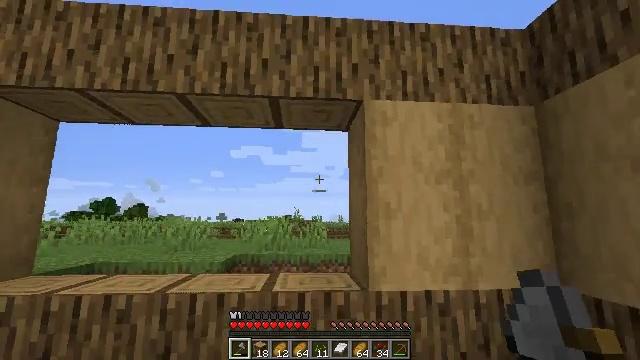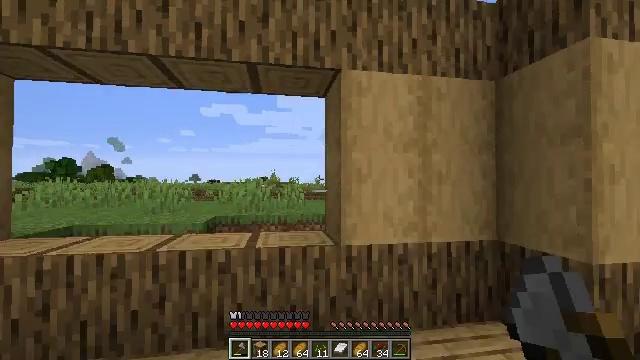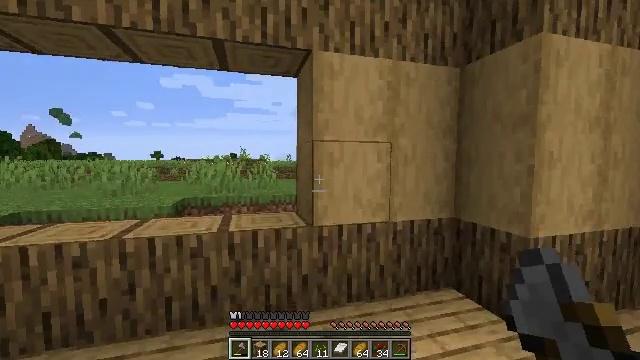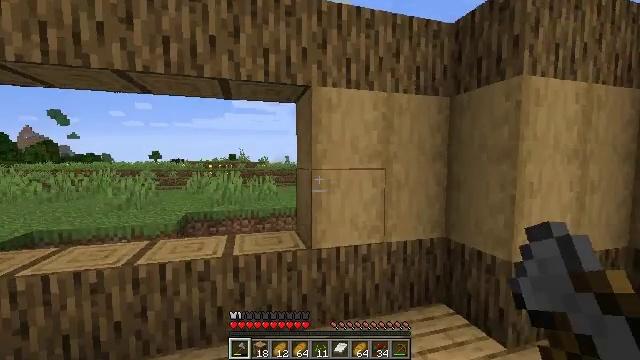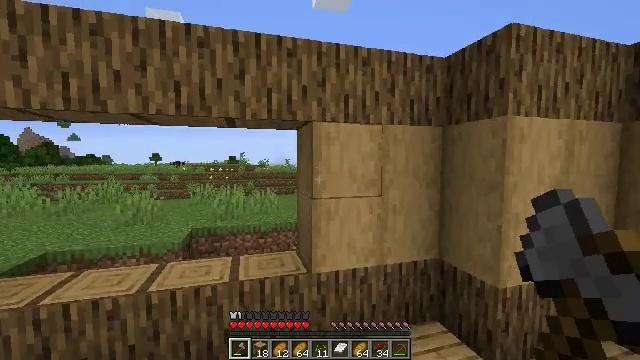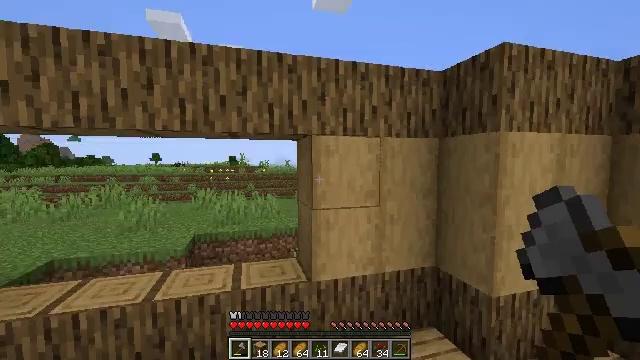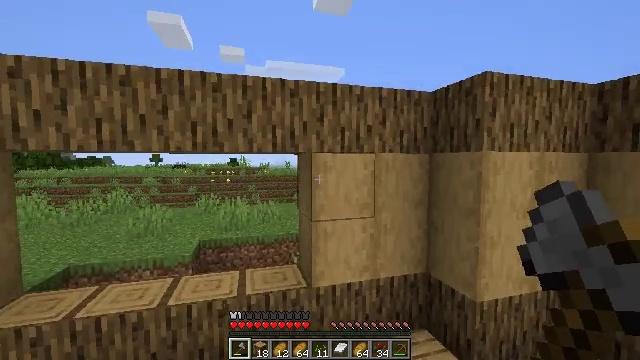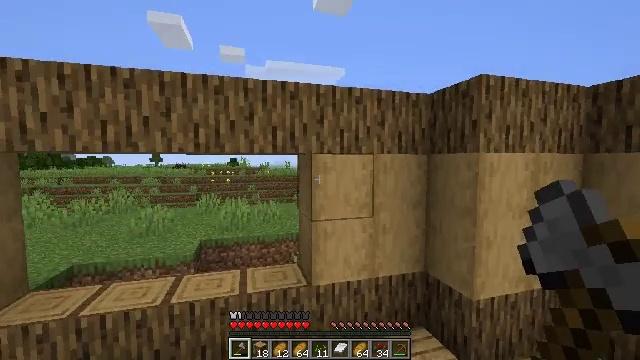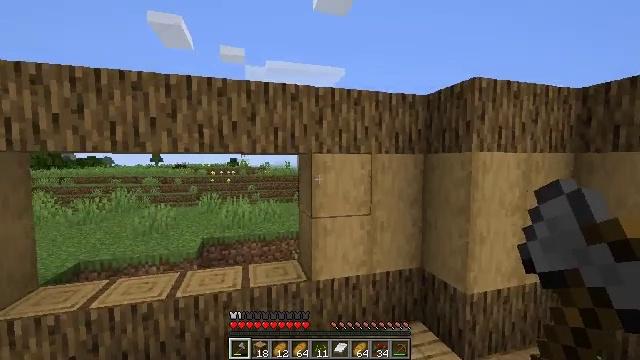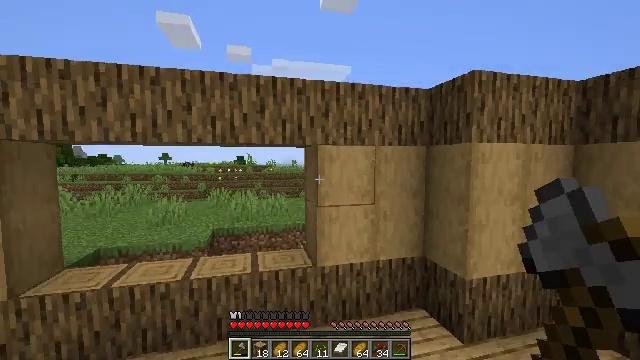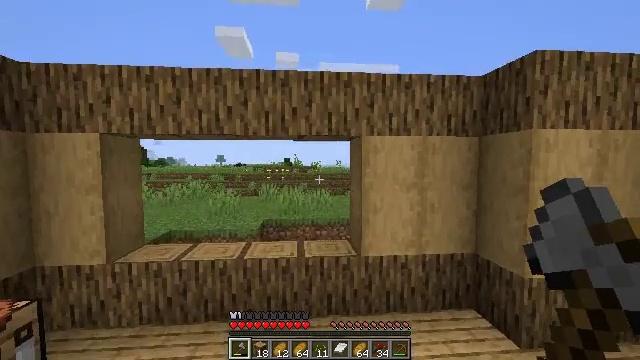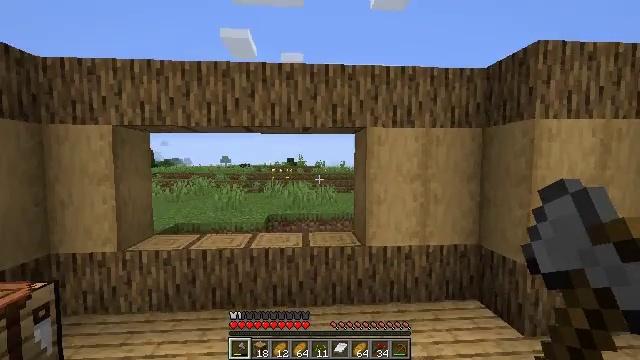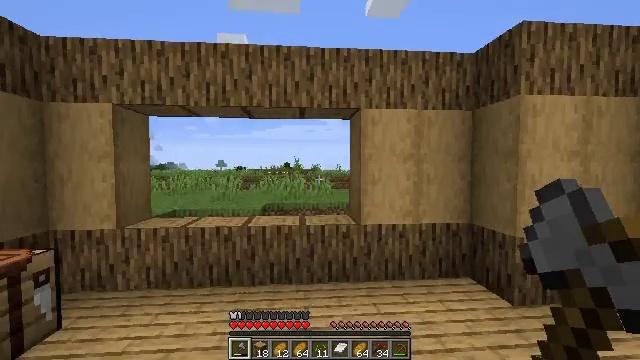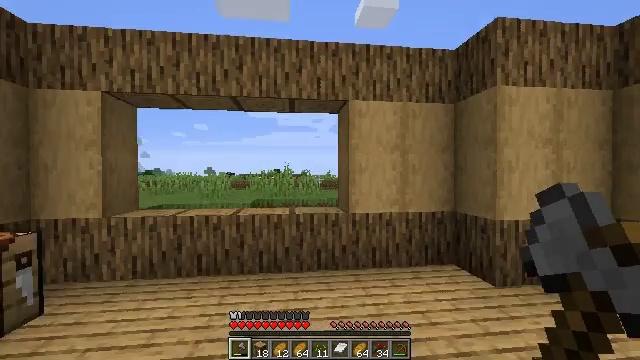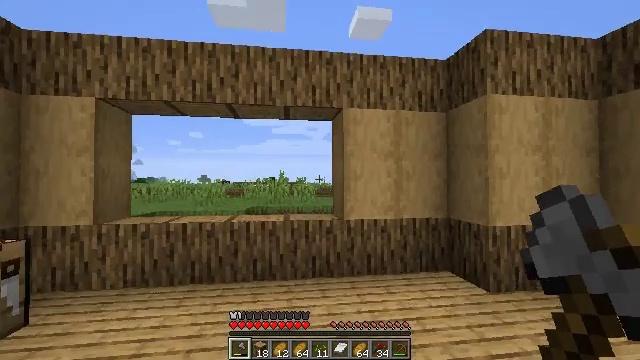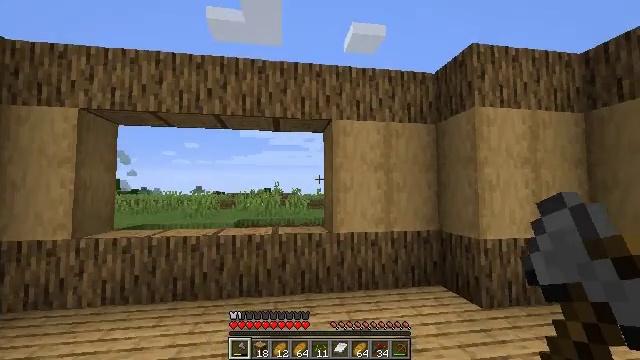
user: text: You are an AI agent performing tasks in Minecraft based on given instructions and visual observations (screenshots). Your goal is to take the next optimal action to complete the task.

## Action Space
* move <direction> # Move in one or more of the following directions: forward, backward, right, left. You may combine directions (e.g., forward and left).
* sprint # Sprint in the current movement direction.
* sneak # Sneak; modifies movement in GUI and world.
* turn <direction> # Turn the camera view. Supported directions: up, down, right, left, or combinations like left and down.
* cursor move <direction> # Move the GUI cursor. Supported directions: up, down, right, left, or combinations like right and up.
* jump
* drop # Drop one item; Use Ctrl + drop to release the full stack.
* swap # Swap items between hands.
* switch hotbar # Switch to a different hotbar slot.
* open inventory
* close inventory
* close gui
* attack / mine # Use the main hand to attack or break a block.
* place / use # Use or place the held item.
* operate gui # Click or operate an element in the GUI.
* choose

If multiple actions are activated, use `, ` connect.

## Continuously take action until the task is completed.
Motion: motion action
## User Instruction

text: Retrieve the stripped oak log.
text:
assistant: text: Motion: move back, turn right and down
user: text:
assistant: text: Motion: move back, turn right and down, jump
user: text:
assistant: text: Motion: move back, jump
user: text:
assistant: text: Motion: move back, jump
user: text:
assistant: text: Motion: move back
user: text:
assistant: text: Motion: move back
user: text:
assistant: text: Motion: move back
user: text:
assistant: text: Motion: move back
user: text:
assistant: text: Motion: turn left
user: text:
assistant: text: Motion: turn left
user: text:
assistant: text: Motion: move forward and move right
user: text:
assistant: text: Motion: move forward and move right, turn up
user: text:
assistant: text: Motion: move forward and move right, turn right and up
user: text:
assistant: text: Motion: move forward and move right, turn right and up
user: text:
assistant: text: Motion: move forward, turn up
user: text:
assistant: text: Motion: move forward
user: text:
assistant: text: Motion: move forward, attack / mine
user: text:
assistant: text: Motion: move forward, attack / mine
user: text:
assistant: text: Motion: move forward, attack / mine
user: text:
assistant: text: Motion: move forward, attack / mine
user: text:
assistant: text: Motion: move forward, turn right and down, attack / mine
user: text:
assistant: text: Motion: move forward, attack / mine
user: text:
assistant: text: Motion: move forward, attack / mine
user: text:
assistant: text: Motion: move forward, attack / mine
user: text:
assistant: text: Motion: move forward, sneak, attack / mine
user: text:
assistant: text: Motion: move forward, sneak, attack / mine
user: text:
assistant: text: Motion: move forward, sneak, attack / mine
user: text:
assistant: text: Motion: move forward, sneak, attack / mine
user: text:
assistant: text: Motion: move forward, sneak, attack / mine
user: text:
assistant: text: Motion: move forward, sneak, attack / mine